Interaction volume radius: 10 \u00c5
Interaction volume height: 20 \u00c5
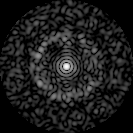
Disorder parameter: 0.8312